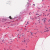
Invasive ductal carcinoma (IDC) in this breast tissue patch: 0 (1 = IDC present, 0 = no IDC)